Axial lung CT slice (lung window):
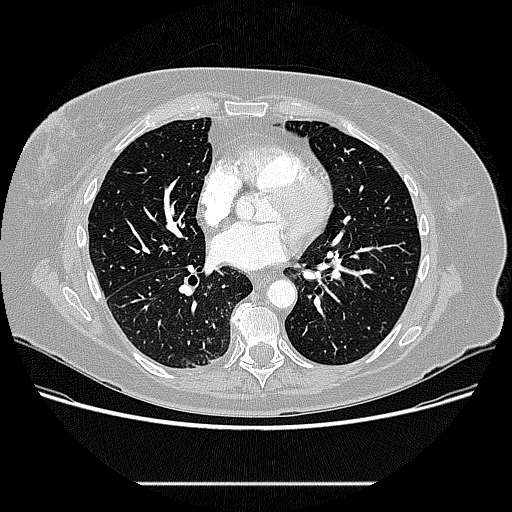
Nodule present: no